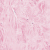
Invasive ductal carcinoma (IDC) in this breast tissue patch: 0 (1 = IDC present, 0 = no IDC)